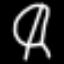
Label: leaf